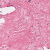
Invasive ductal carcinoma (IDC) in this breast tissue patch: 0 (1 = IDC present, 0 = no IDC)